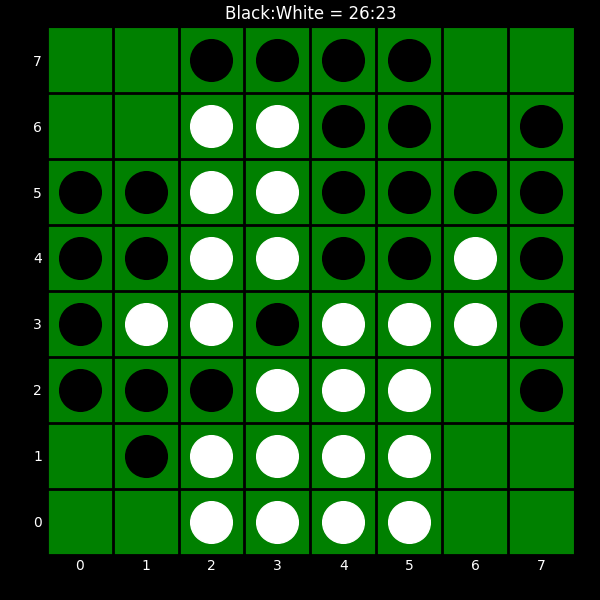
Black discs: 26
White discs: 23